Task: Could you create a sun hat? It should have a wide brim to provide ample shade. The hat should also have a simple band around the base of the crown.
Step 112:
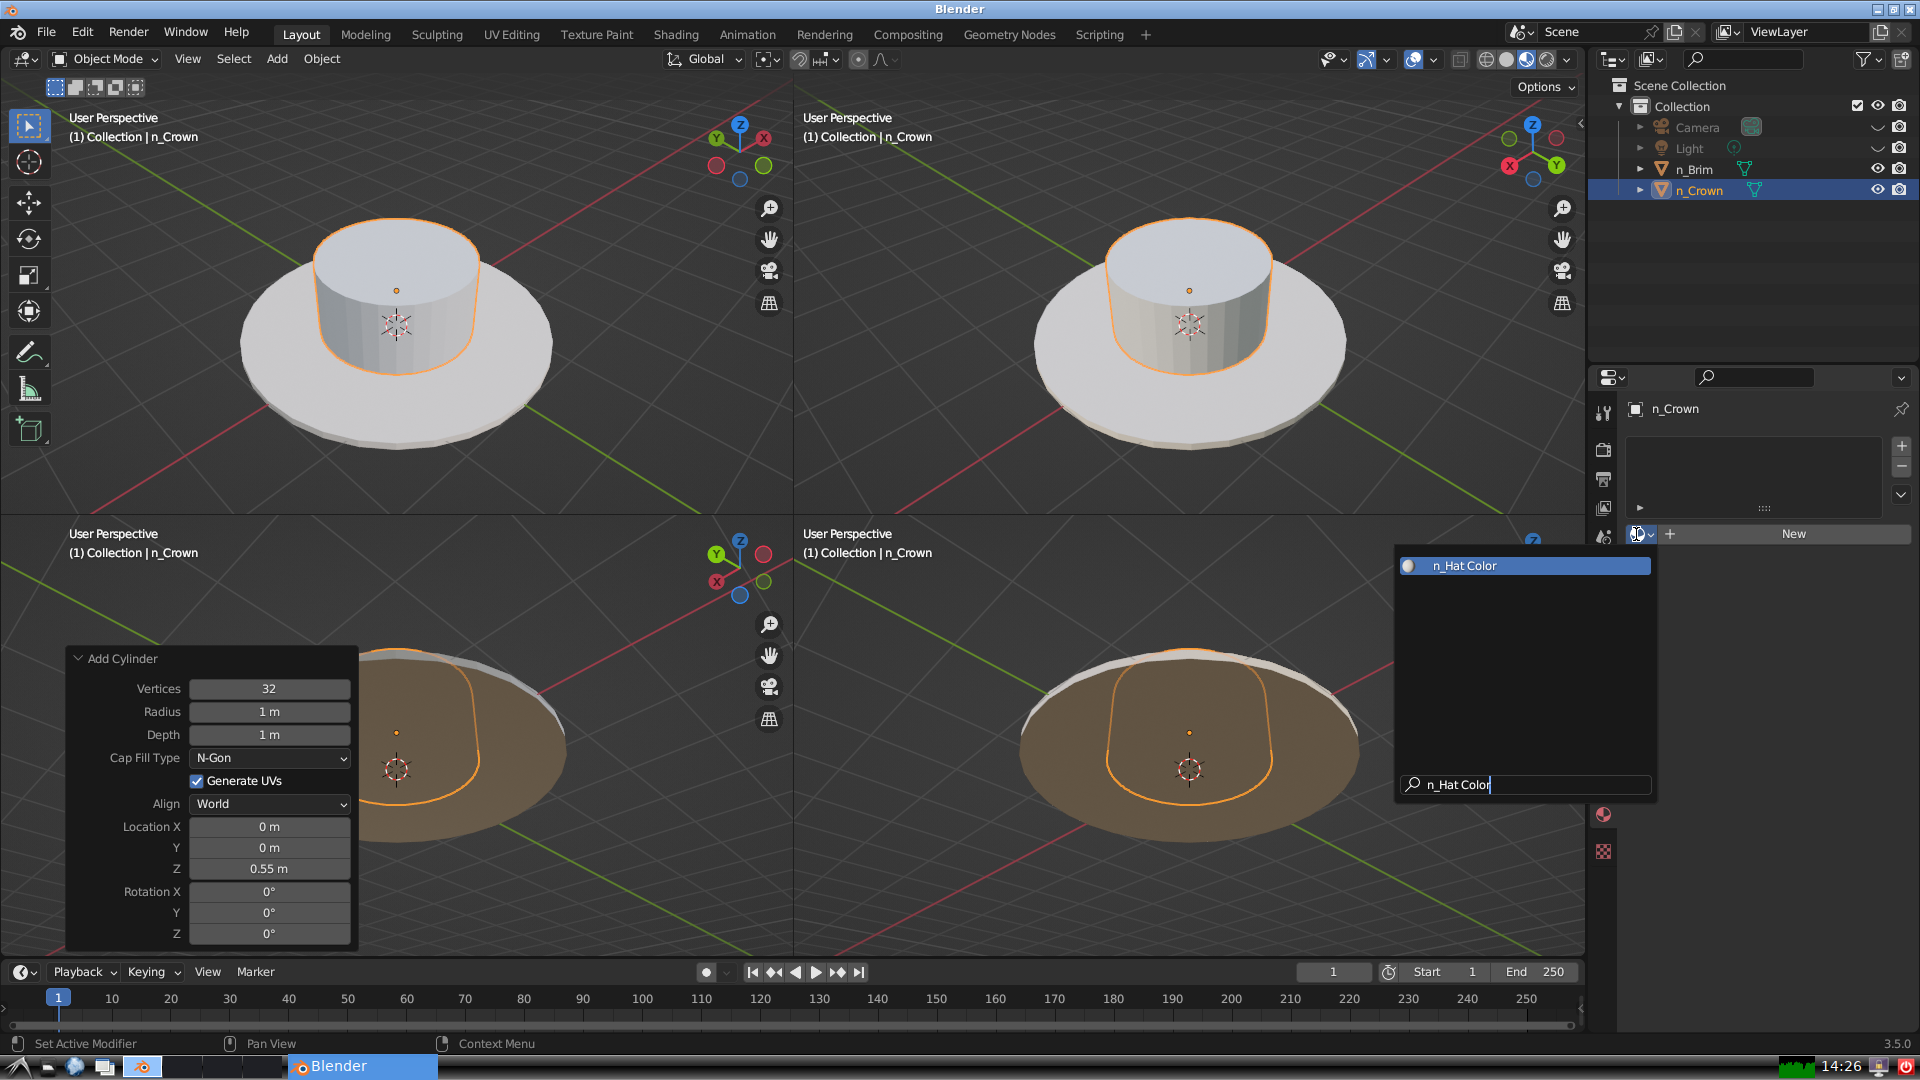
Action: {"key_press": ['Return']}